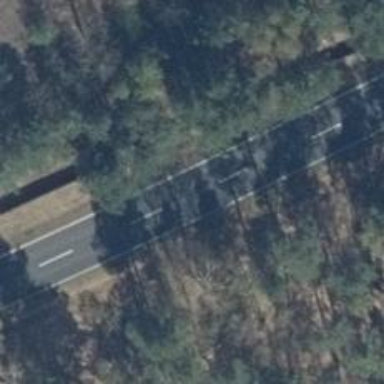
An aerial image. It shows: Secondary road with asphalt surface.